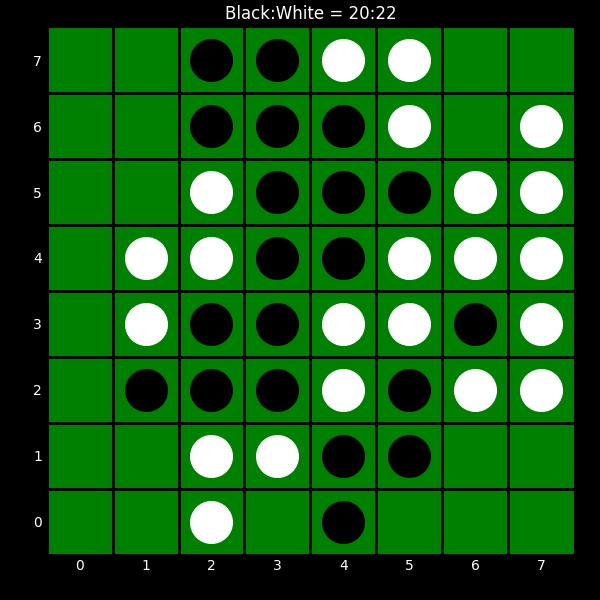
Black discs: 20
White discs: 22